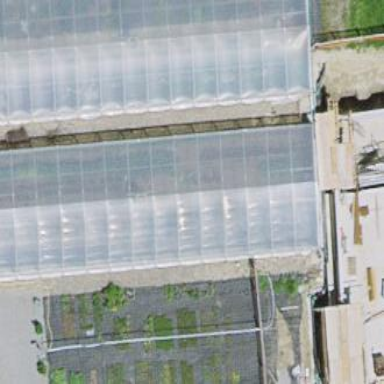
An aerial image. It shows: Greenhouse.